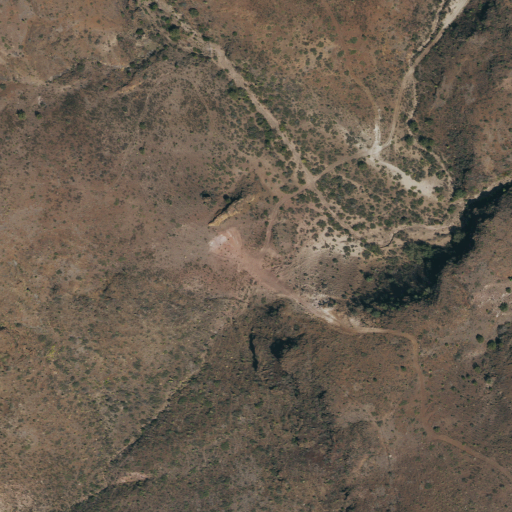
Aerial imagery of gap in Texas named Vieja Pass containing only shrub